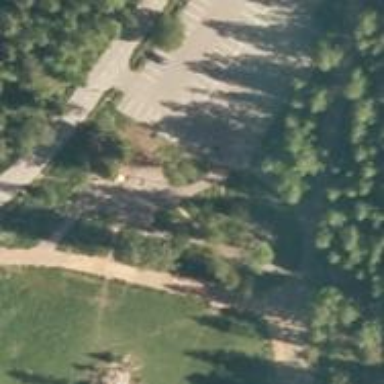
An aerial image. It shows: Disc golf course designed for leisure and sport.